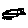
Label: bird